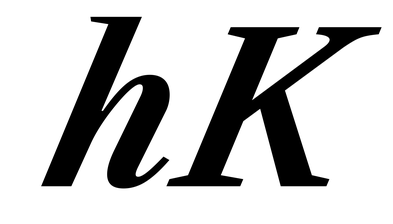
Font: LibreCaslonText-Italic_Bold_Italic